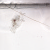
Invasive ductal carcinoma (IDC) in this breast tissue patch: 0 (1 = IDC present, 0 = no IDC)